Field crop: tomato
Growth stage: 2
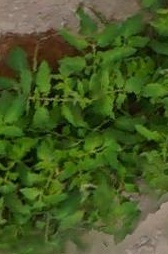
Species: tomato